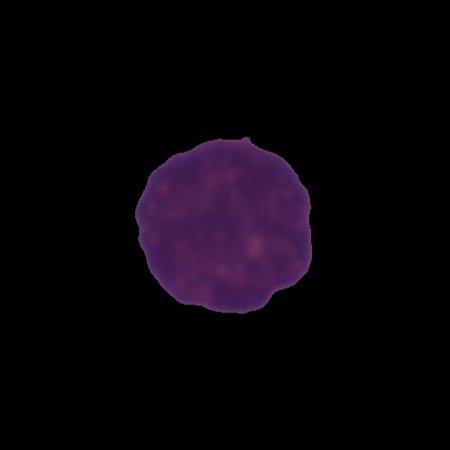
Label: healthy